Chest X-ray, PA view. Patient: 46 years old, sex M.
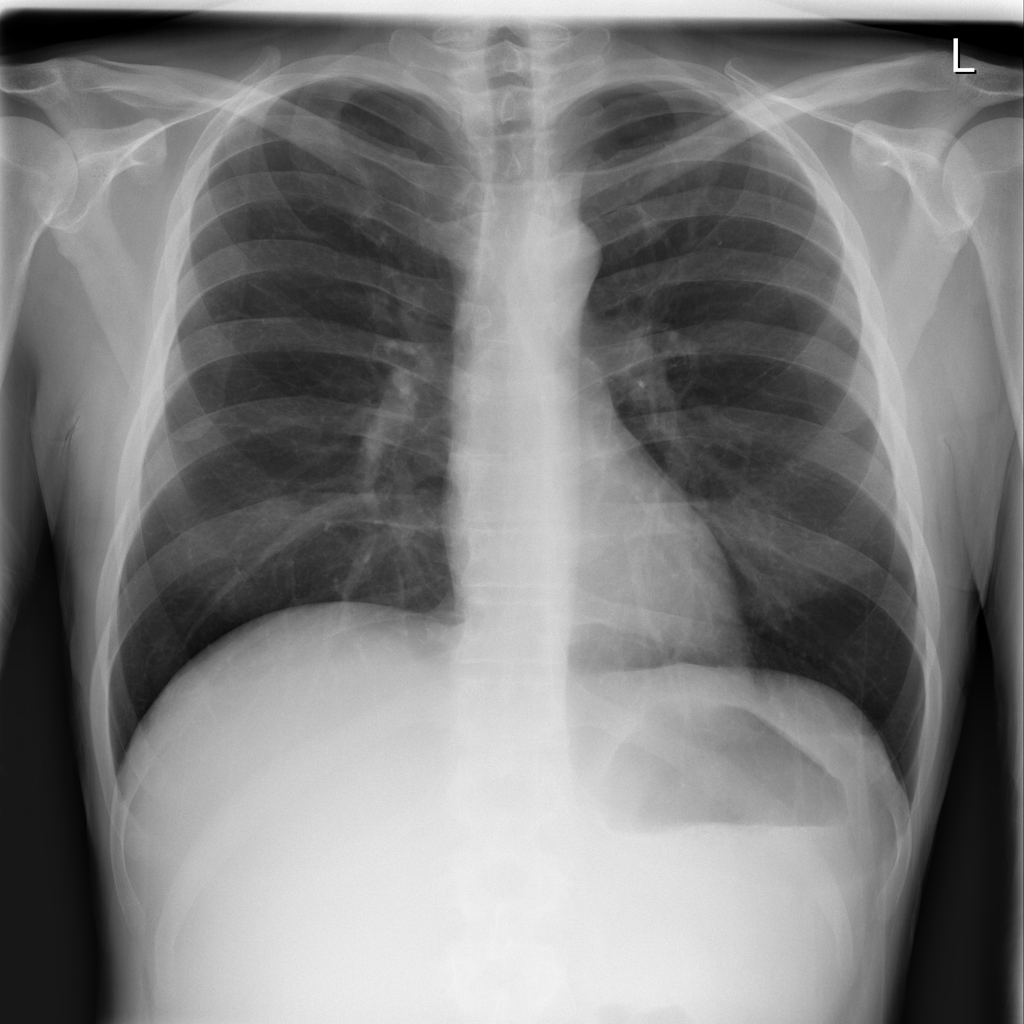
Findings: No Finding